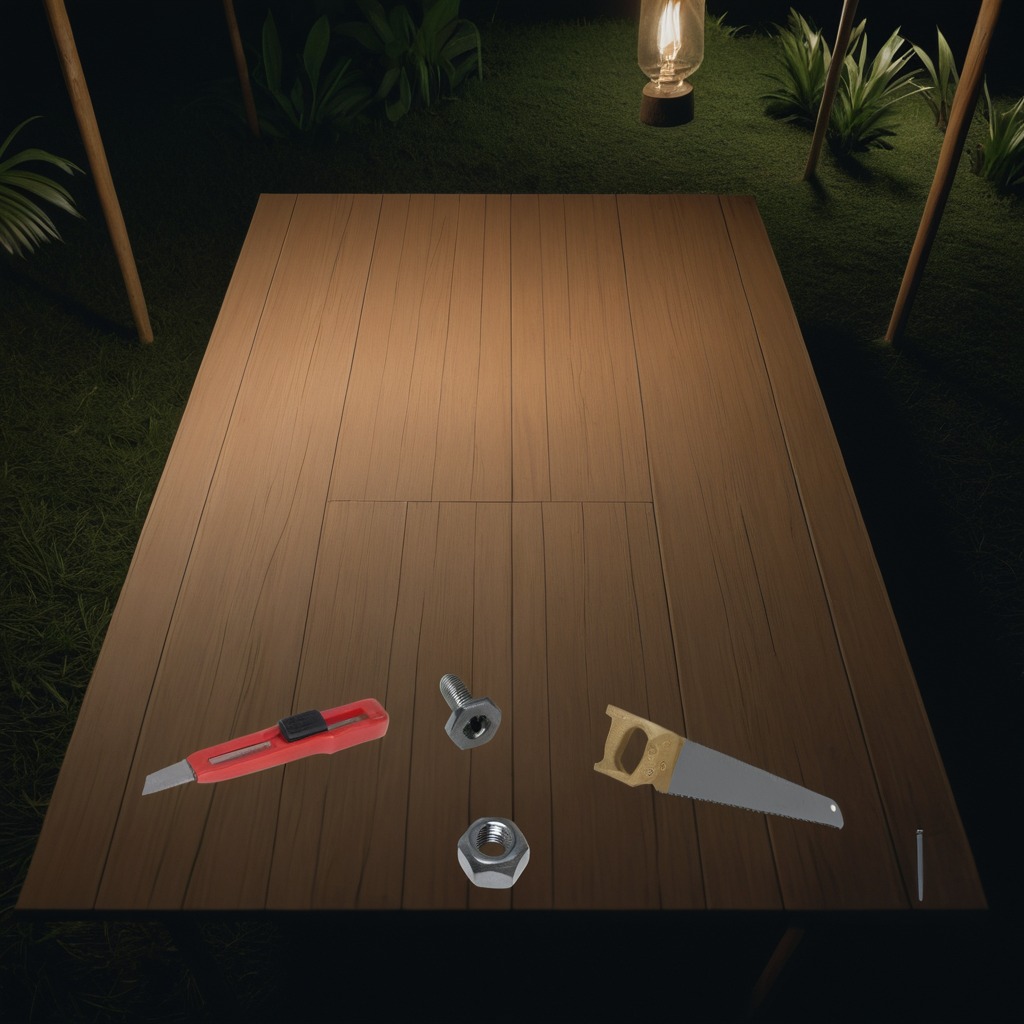
A utility knife, a metal machine screw, an iron nail, a handheld metal saw, and a metal nut are lying on the wooden table.